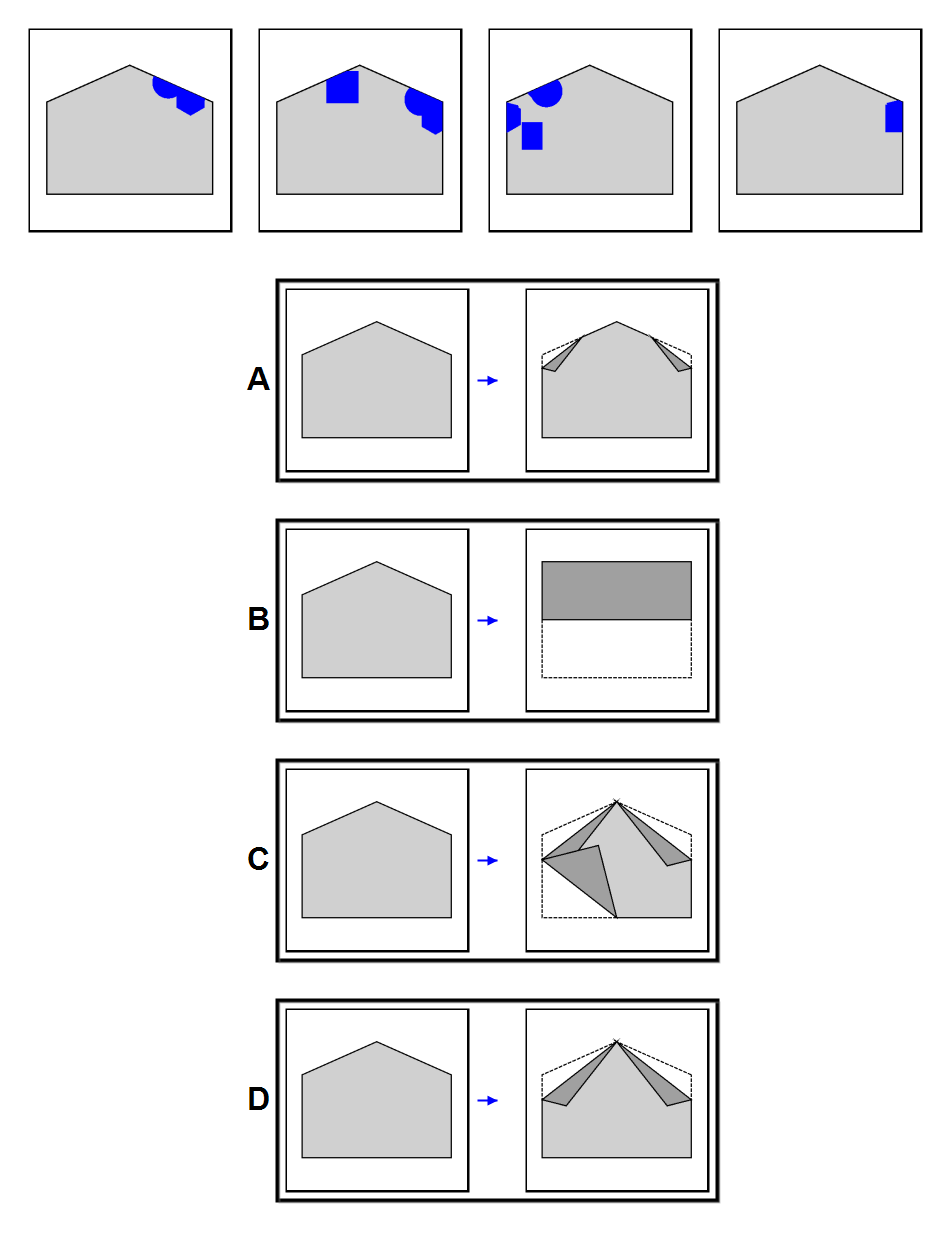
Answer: A